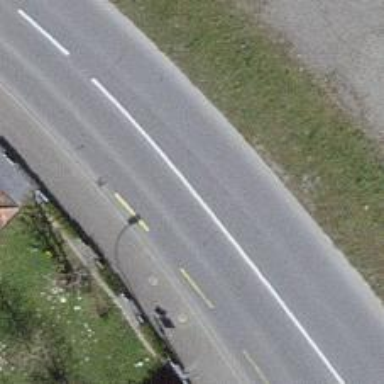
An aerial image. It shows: Primary highway.